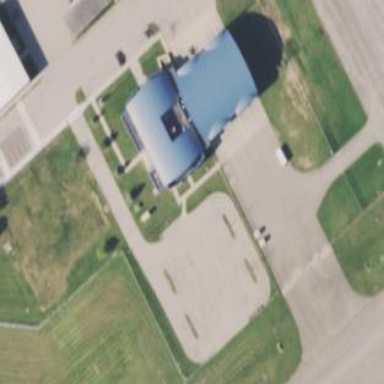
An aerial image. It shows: Hangar building.